Question: I want to make a query that calculates how many times are the land massess of countries bigger than the land mass of a certain country.
How do I make a query that does that?
Edit:

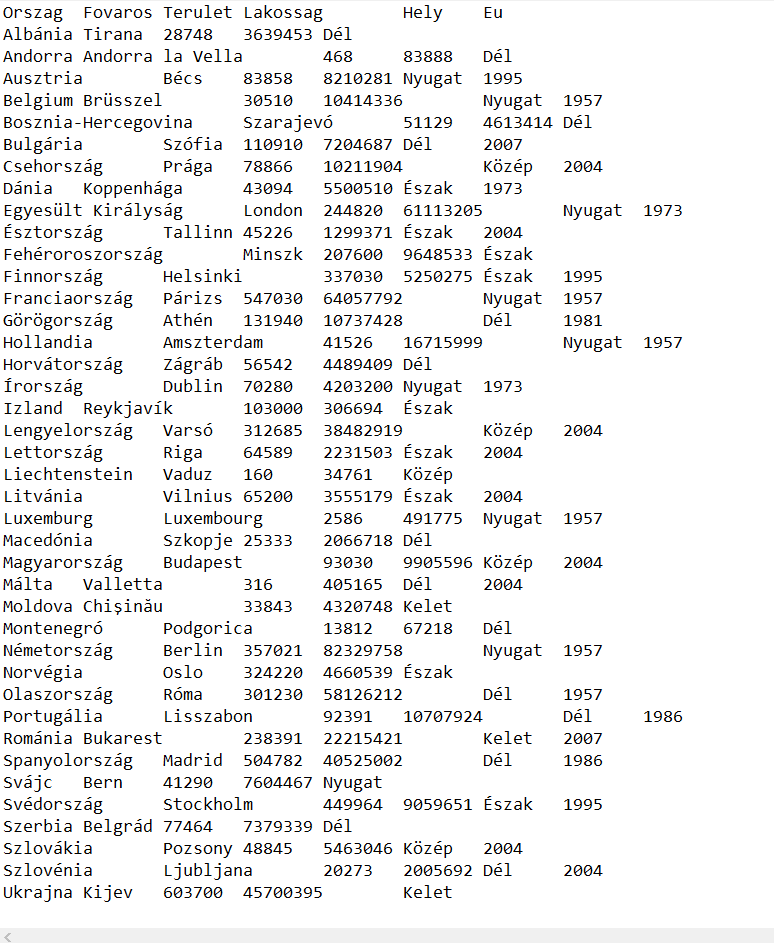
Answer: Use a cartesian product with a single record:
'''
select a.*, a.landmass / c.landmass as multiple
from table a, (select b.landmass from table b where b.country = 'UK') c
'''
The above example assumes that your table is called 'table' containing fields 'country' and 'landmass', with a single record per country.
---
Now that you have uploaded sample data, the query may be written:
'''
select a.*, a.terulet / c.terulet as multiple
from table a, (select b.terulet from table b where b.orszag = 'UK') c
'''